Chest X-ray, AP view. Patient: 65 years old, sex F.
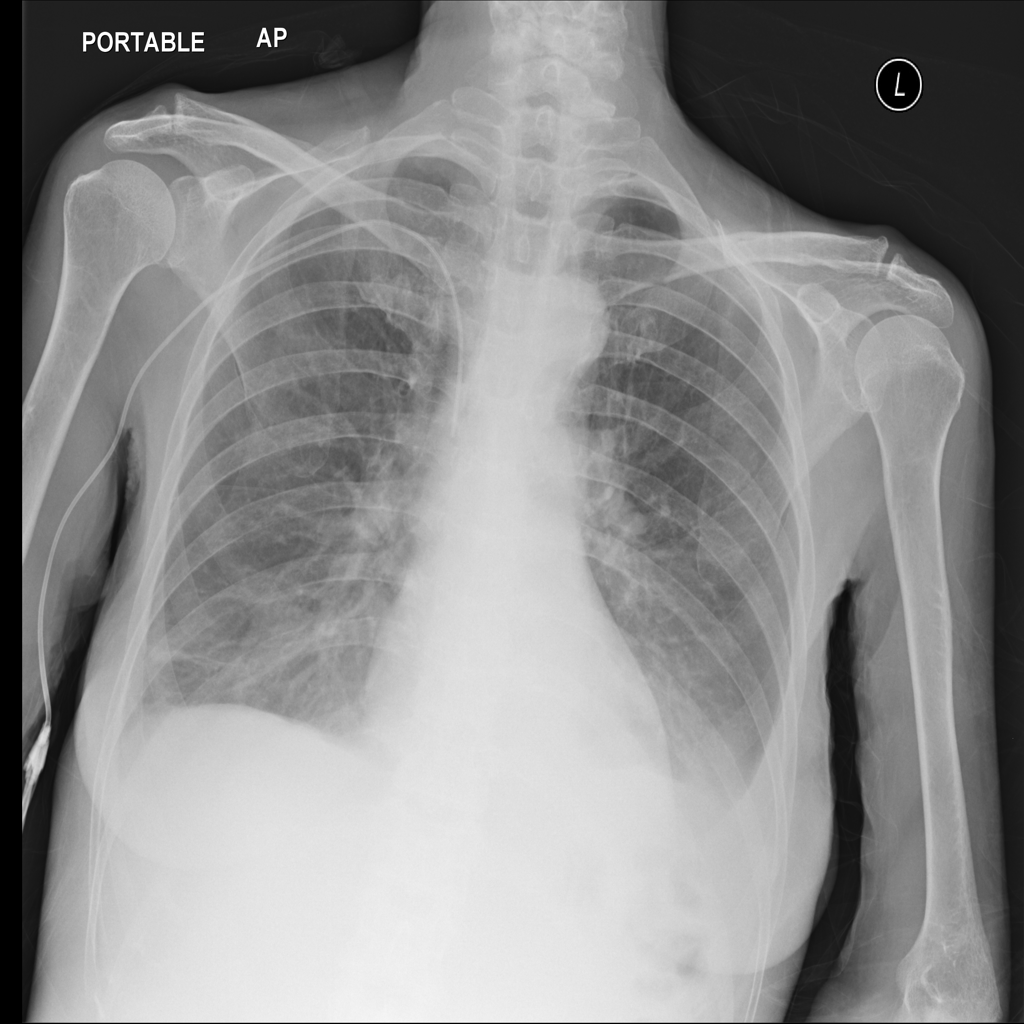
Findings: Effusion